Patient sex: F
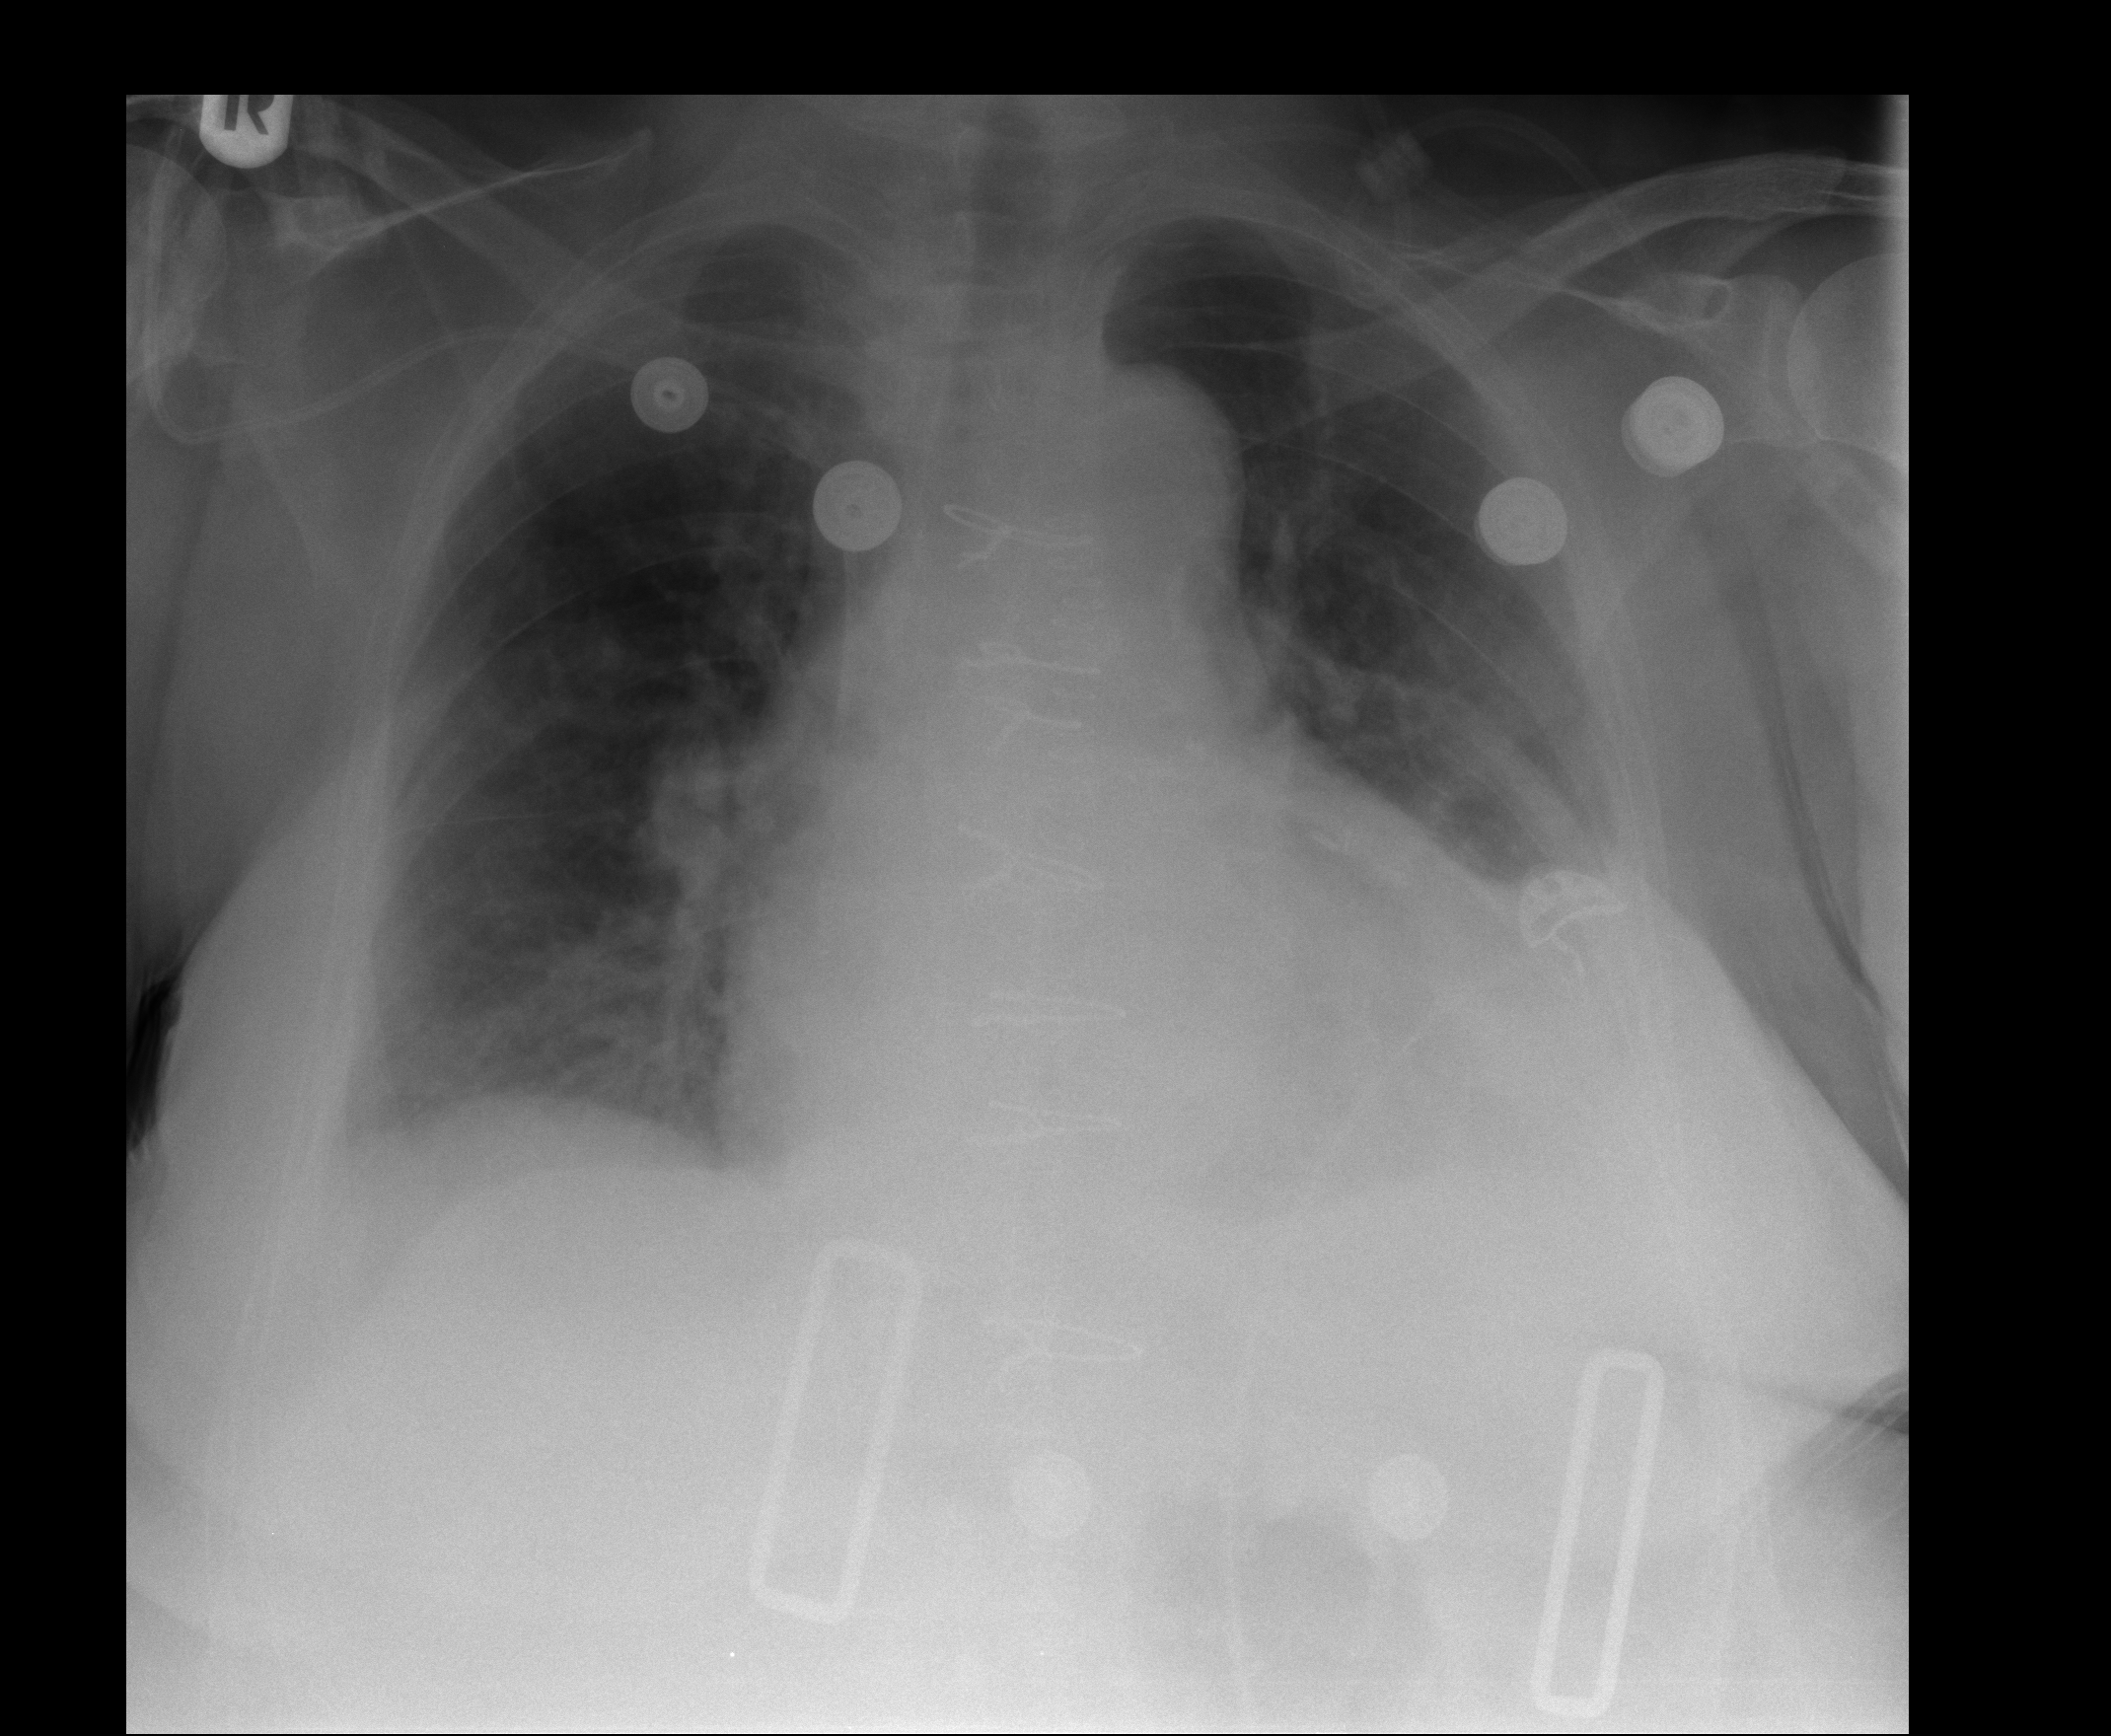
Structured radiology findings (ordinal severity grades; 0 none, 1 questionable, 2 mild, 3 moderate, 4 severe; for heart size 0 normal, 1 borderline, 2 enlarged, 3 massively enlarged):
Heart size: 2
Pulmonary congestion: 2
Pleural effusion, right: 2
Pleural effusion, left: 2
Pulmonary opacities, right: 0
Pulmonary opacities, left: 1
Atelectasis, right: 2
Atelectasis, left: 2